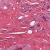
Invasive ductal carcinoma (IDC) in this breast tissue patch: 1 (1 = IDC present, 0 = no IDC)